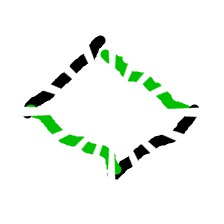
Shape: rhombus